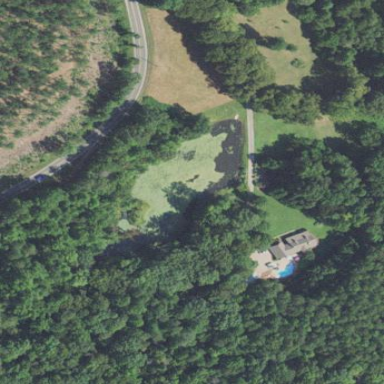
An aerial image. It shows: Pond with natural water.